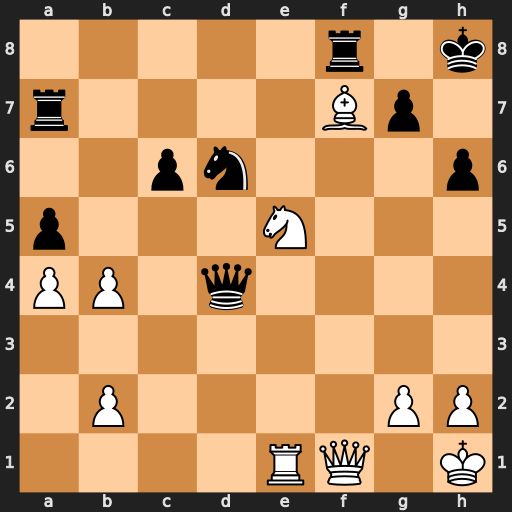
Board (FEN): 5r1k/r4Bp1/2pn3p/p3N3/PP1q4/8/1P4PP/4RQ1K
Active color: w
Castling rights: -
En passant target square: -
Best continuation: Ng6+ Kh7 Nxf8+